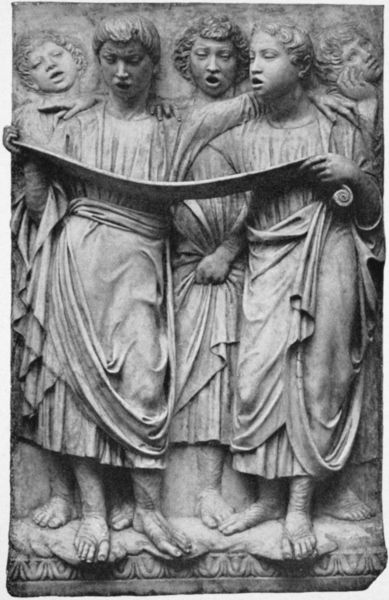
Titel: Cantoria
Künstler: Luca della Robbia
Institution: Florenz, Museo dell´Opera del Duomo
Schlagwörter: hand, mädchen, frisur, männer, falten, sockel, stein, fünf, gewand, blatt, locken, kinder, engel, relief, füße, noten, jungen, knaben, notenblatt, faltenwurf, foto, barfuss, buch, faust, rolle, singen, sänger, chor, schriftrolle, partitur, bandarole, gesangsbuch, o, 5